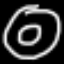
Label: donut